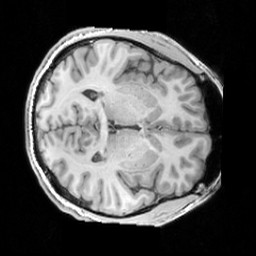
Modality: T1w
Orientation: axial
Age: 29
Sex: male
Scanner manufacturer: siemens
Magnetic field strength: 3 T
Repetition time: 1.63 s
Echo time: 0.00311 s